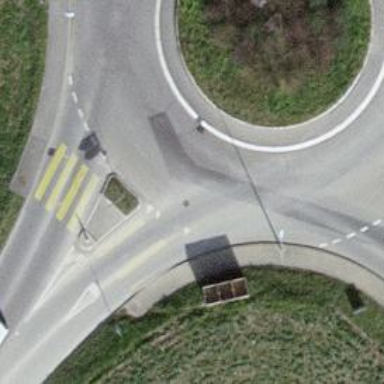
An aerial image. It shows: Tertiary road with asphalt surface leading to roundabout.